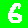
Digit: 6